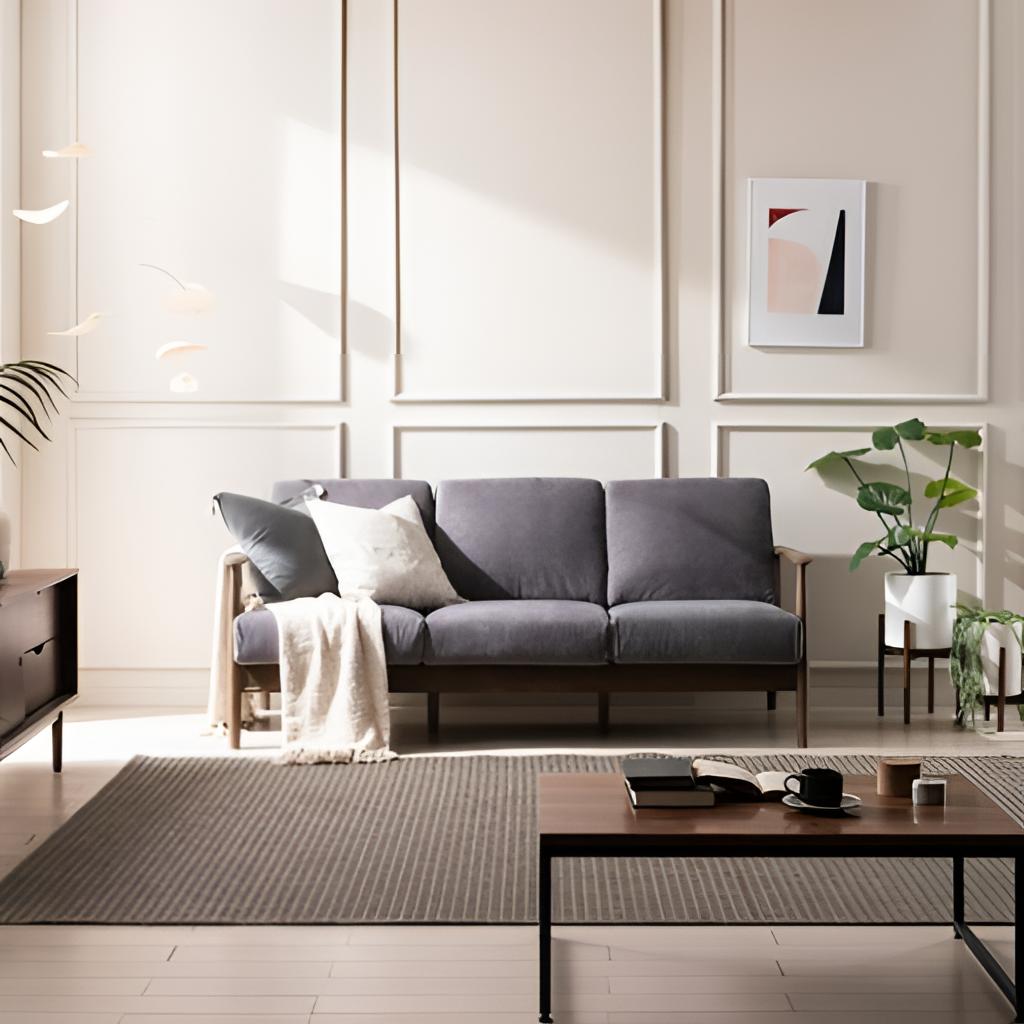
charcoal fabric sofa, living room, wood flooring, with plank pattern, modern, paint wallpaper, with solid pattern